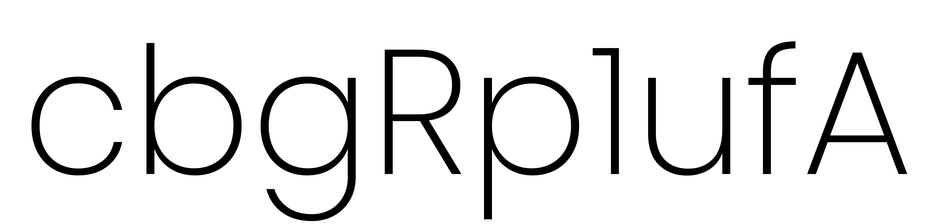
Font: Poppins-ExtraLight